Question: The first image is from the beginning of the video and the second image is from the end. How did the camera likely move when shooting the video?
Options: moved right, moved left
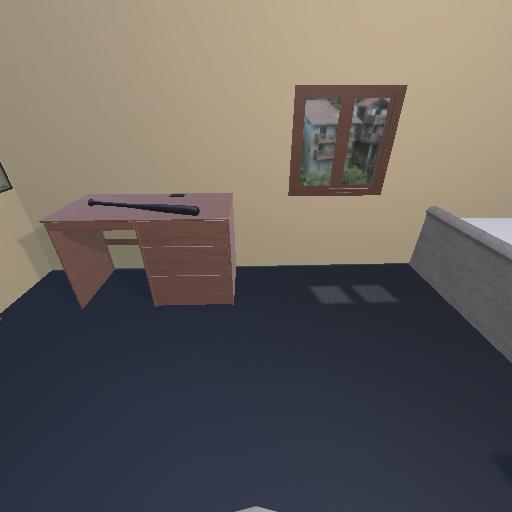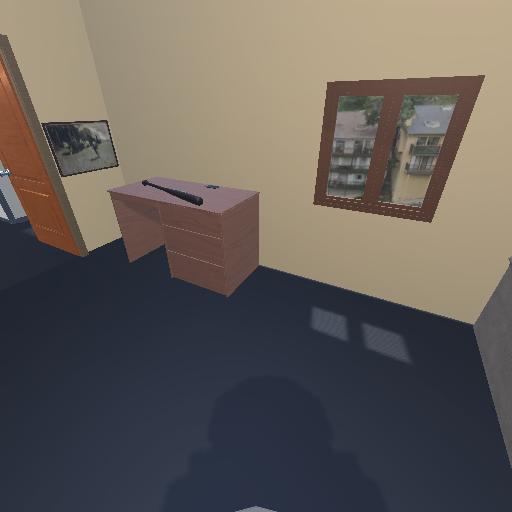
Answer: moved right